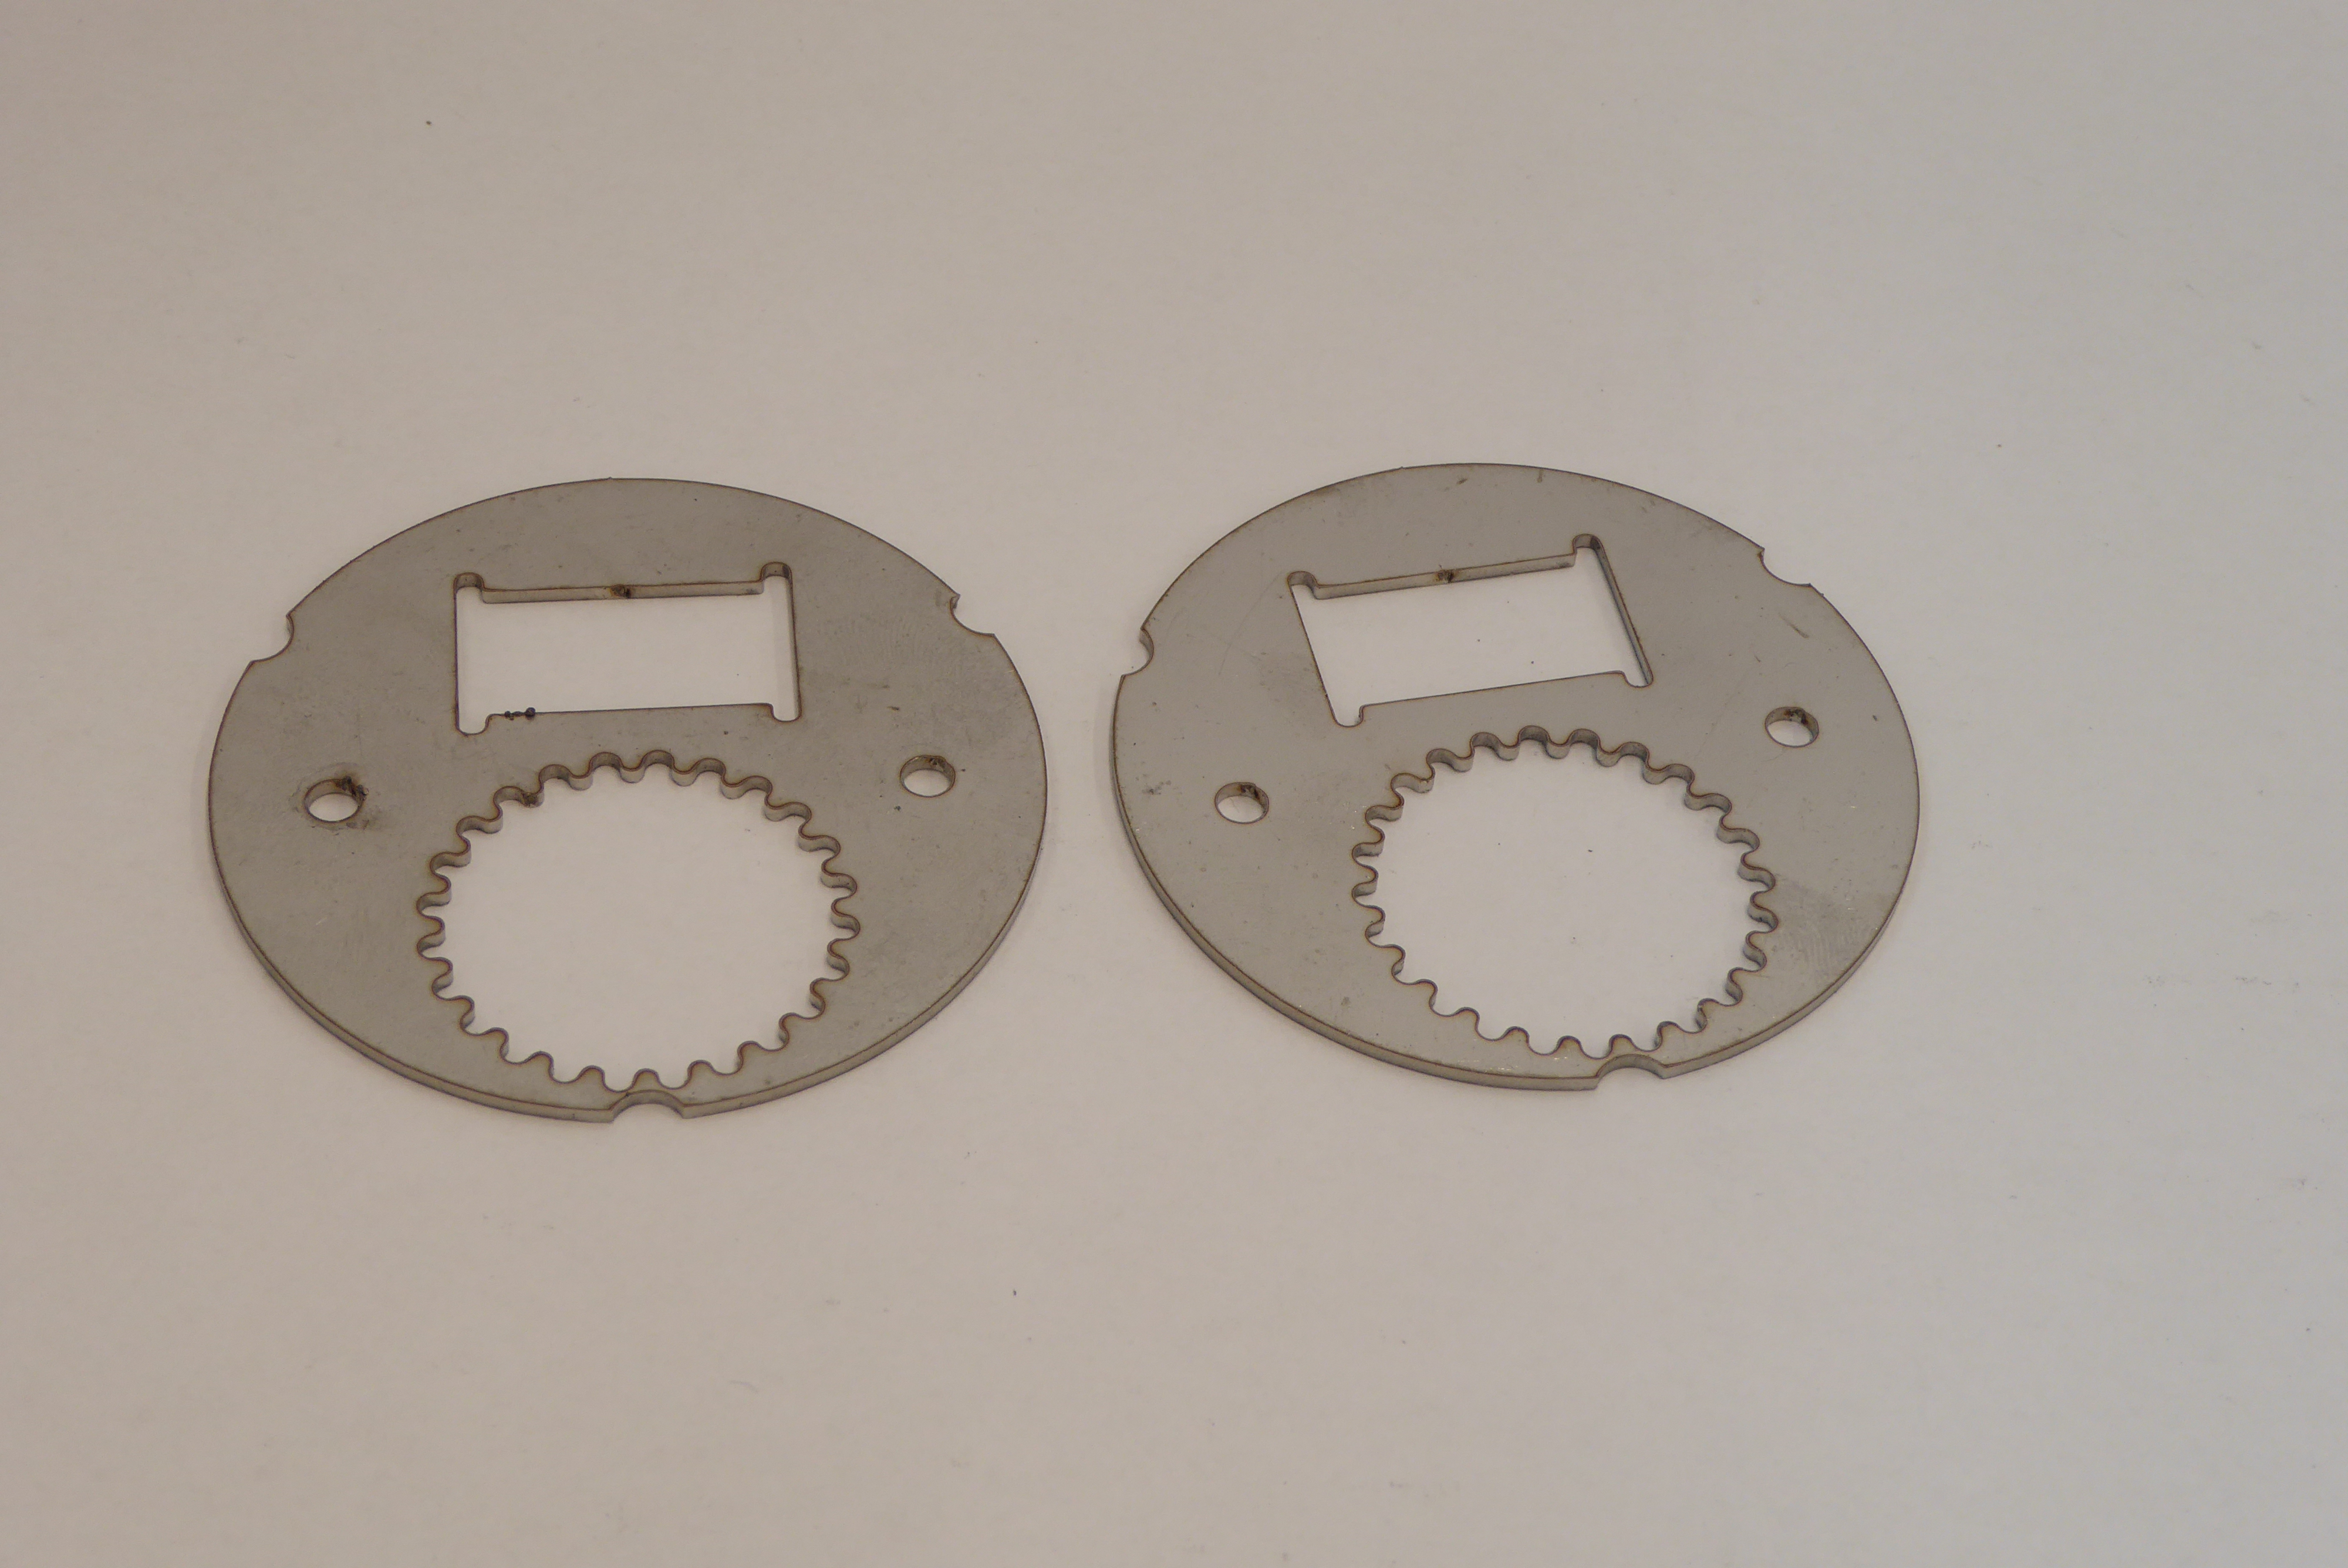
Label: Bottle Opener - Inlay